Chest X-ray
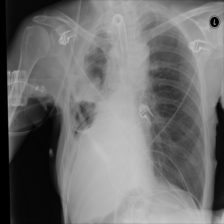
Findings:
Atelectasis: positive
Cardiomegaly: negative
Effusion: negative
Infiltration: negative
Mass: negative
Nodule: negative
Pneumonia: negative
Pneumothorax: negative
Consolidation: positive
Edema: negative
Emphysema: negative
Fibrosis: negative
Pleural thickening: positive
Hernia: negative